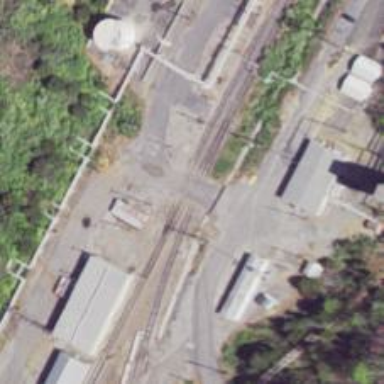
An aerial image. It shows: Railway siding for service.